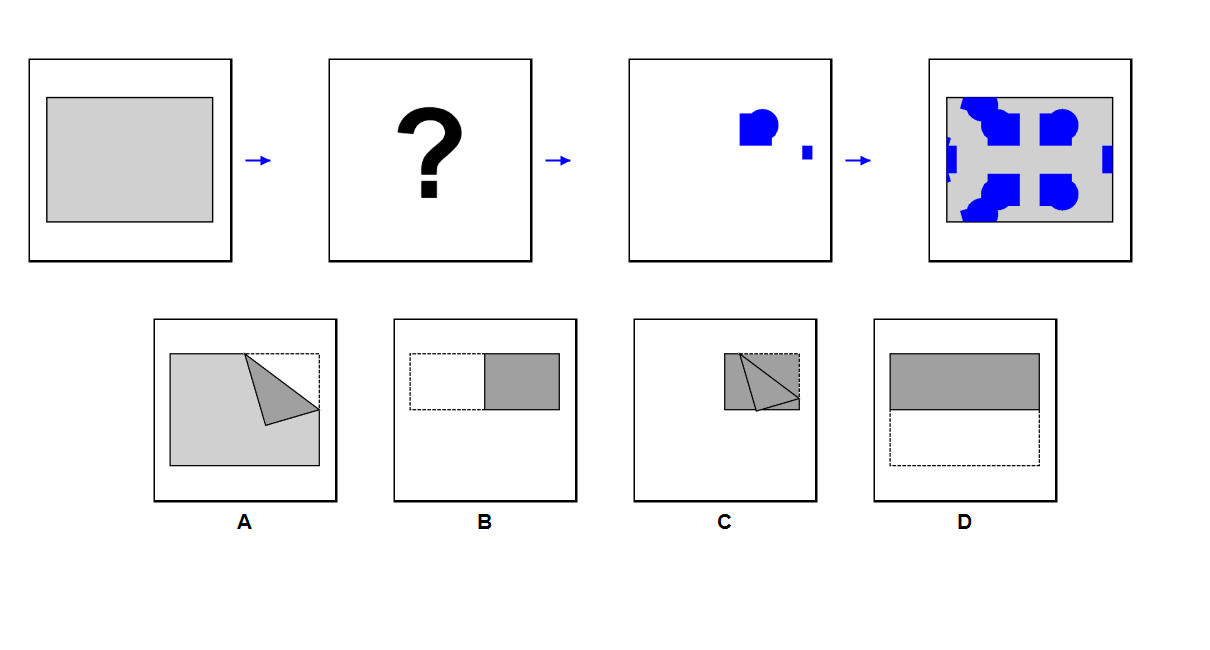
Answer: A